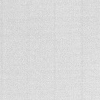
Atmospheric dust classification: dusty